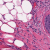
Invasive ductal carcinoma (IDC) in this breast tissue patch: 0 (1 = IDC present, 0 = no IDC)